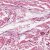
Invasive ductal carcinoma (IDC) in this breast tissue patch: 0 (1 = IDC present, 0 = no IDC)